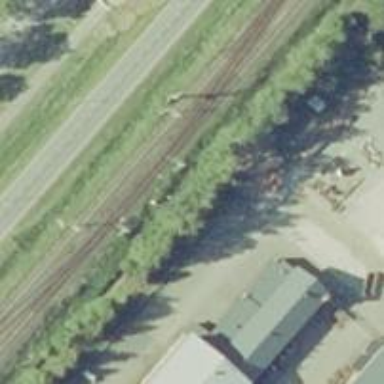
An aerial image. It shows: Railway with electrified contact lines.